【题型】填空题　【知识点】平面几何　【难度】easy
如图，水平放置的$\triangle ABC$的斜二测直观图是图中的$\triangle A'B'C'$，已知$A'C' = 3$，$B'C' = 1$，则$AB$边的实际长度是$\underline{\quad\quad}$。

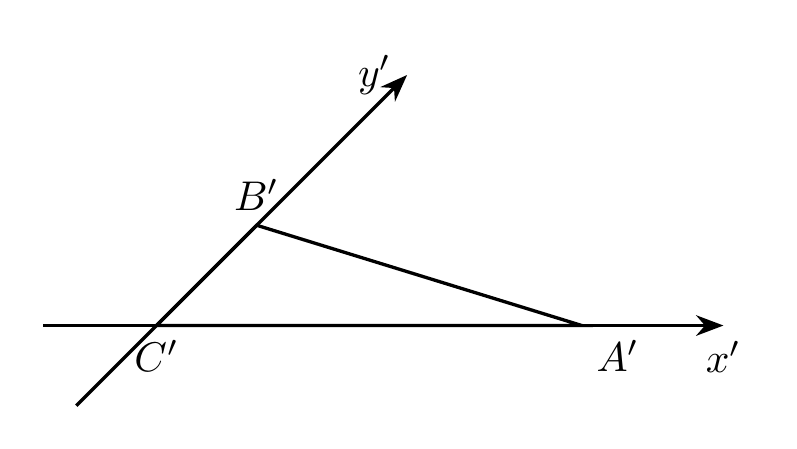
【解答】
【答案】$\sqrt{13}$

【分析】结合斜二测画法的性质将图还原后计算即可得。

【详解】

如图，将直观图化成平面图中，$\angle BCA = 90^\circ$，$AC = A'C' = 3$，$BC = 2B'C' = 2$，

所以 $AB = \sqrt{2^2 + 3^2} = \sqrt{13}$。

故答案为：$\sqrt{13}$。
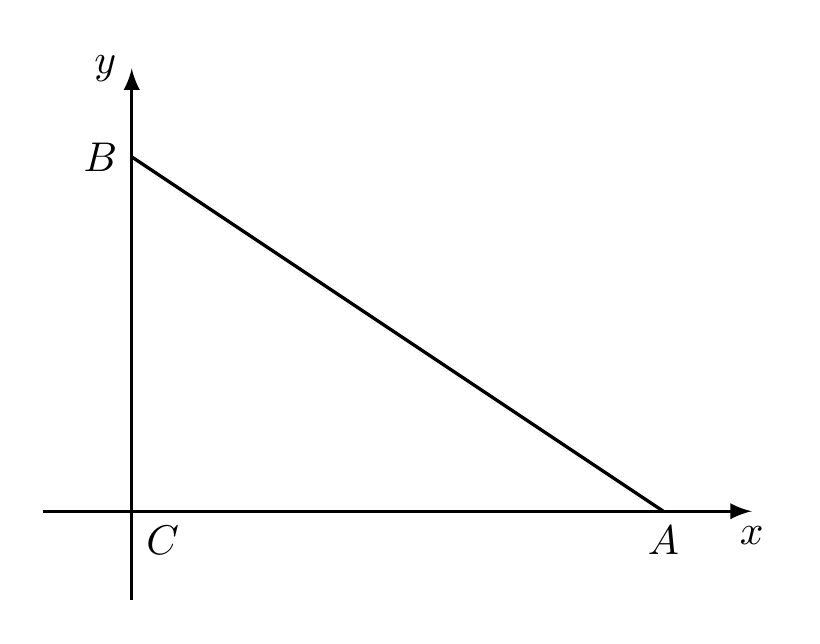